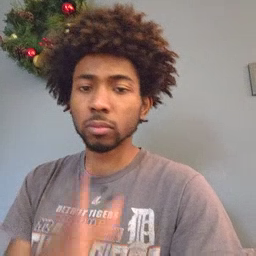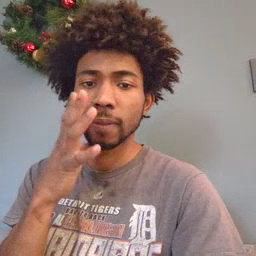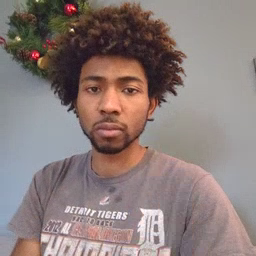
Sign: farm